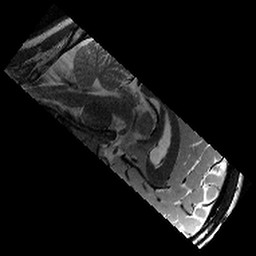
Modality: T2w
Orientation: sagittal
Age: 11
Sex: male
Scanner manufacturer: siemens
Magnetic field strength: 3 T
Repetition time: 9.23 s
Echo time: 0.067 s